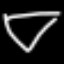
Label: diamond